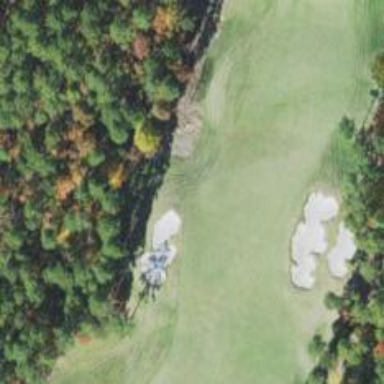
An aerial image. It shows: View of golf hole.